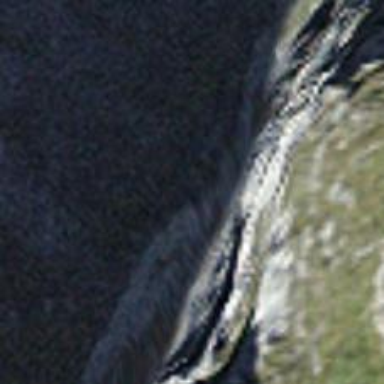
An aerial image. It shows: Cliff in nature.